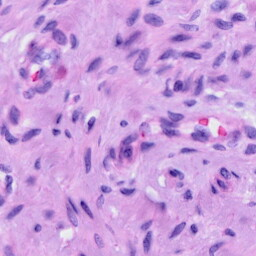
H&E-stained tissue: Cervix